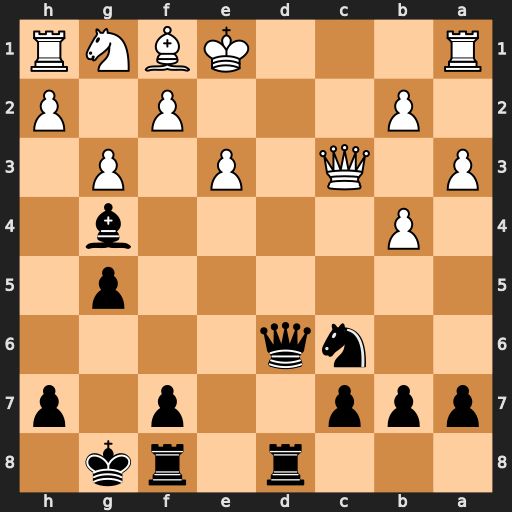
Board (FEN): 3r1rk1/ppp2p1p/2nq4/6p1/1P4b1/P1Q1P1P1/1P3P1P/R3KBNR
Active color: b
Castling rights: KQ
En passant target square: -
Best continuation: Qd1+ Rxd1 Rxd1#